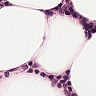
Metastatic tissue present: no